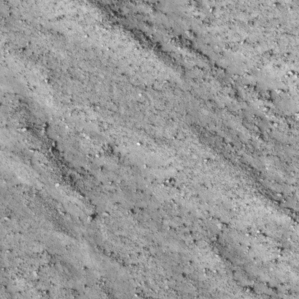
Label: non_frost